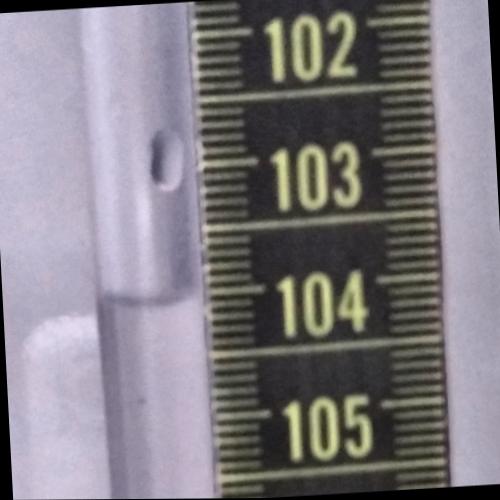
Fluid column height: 104.0 cm